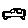
Label: car